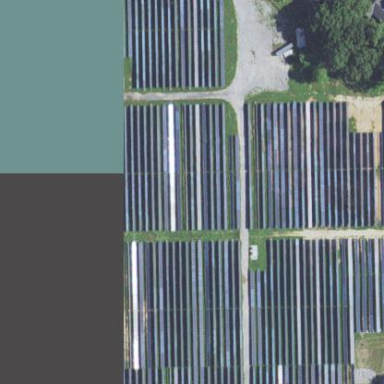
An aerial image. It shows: Solar power plant enclosed by fence. The plant generates electricity using photovoltaic technology.